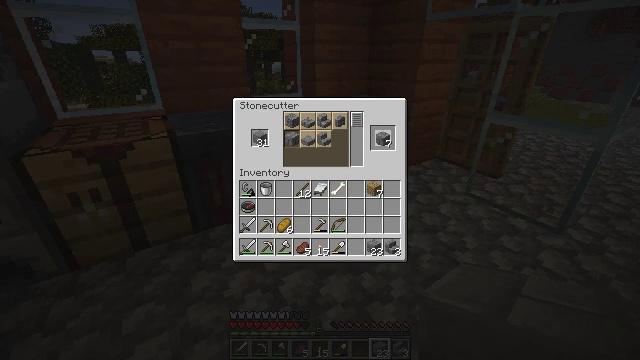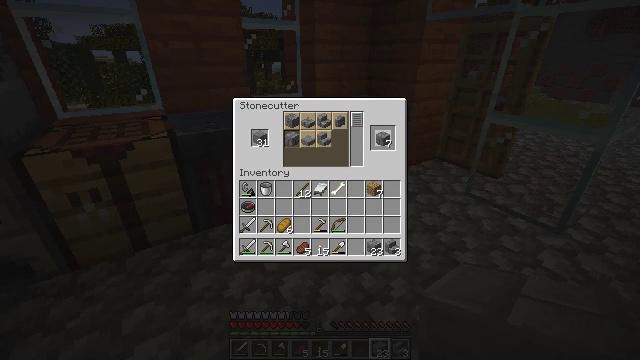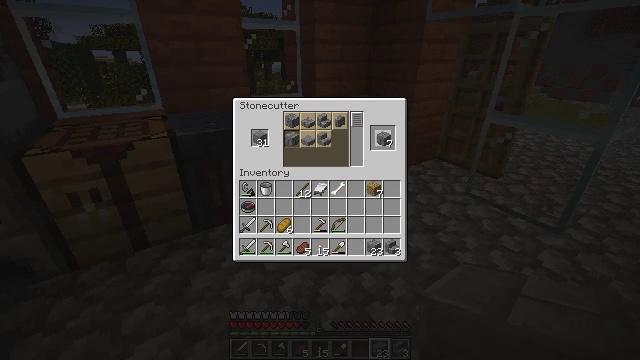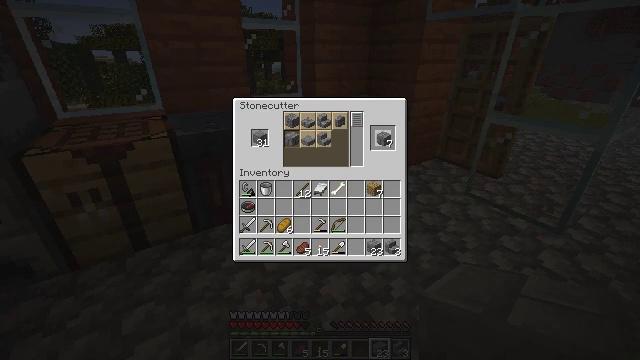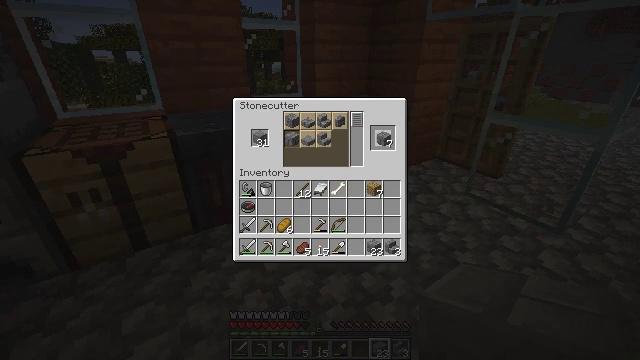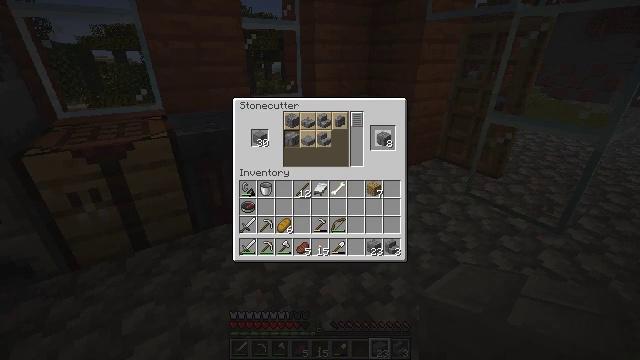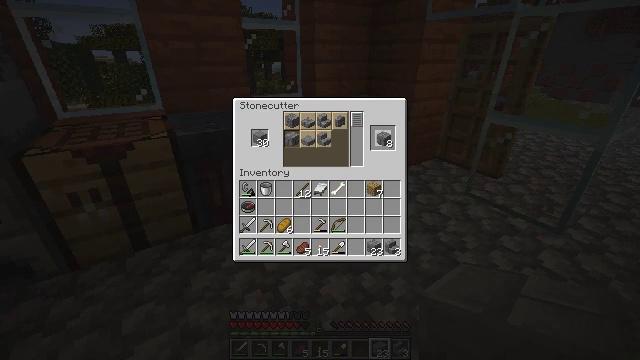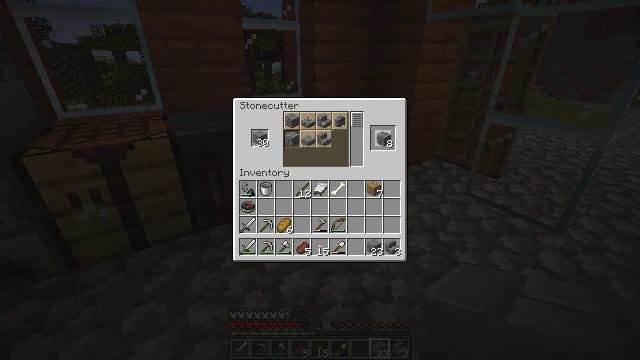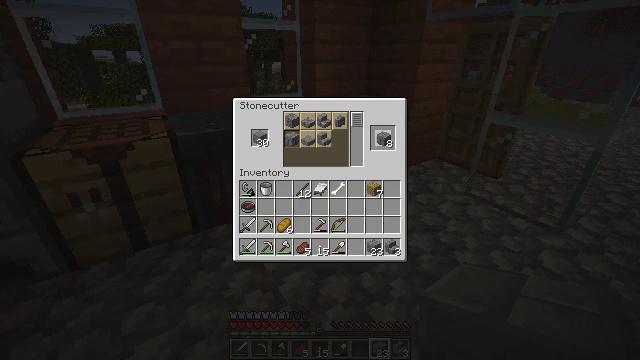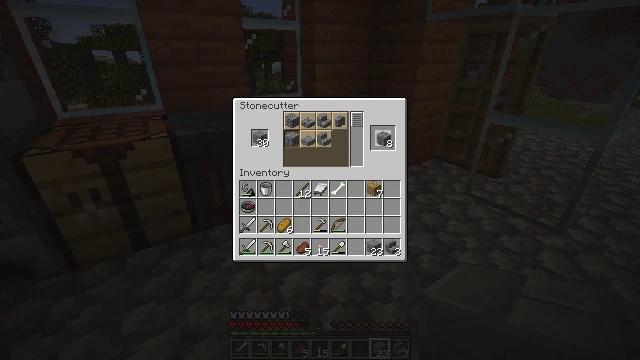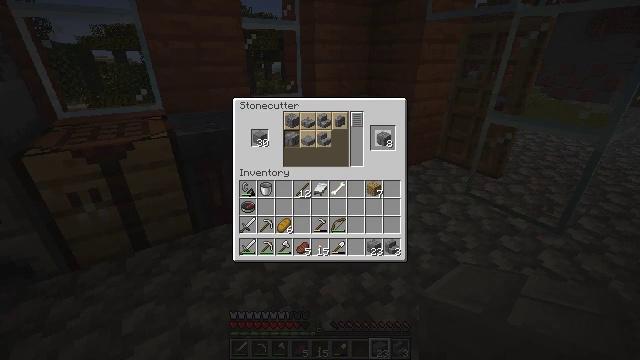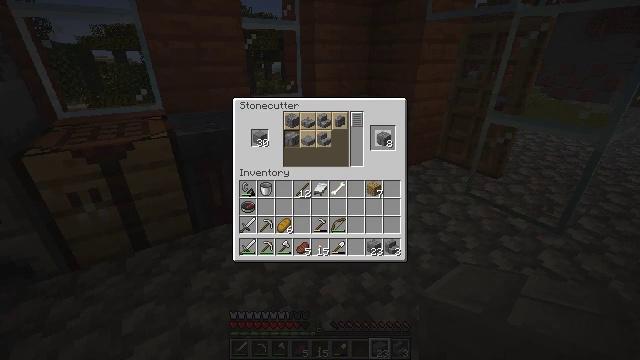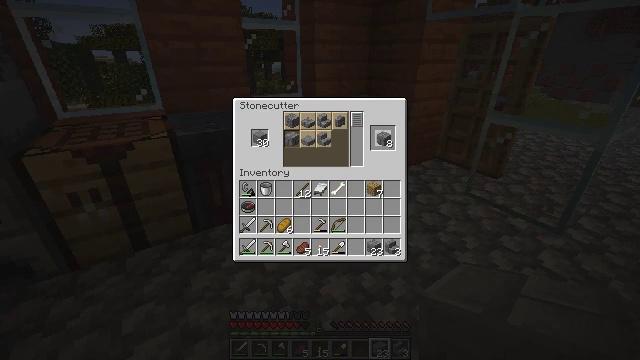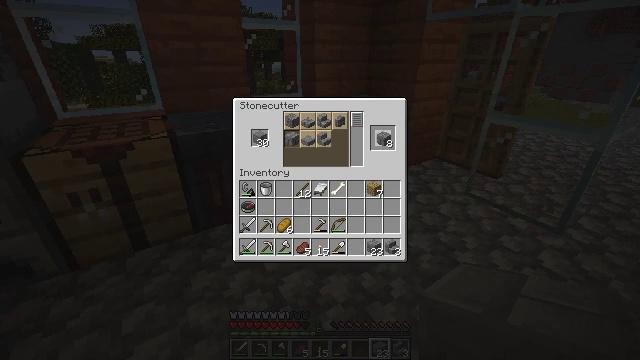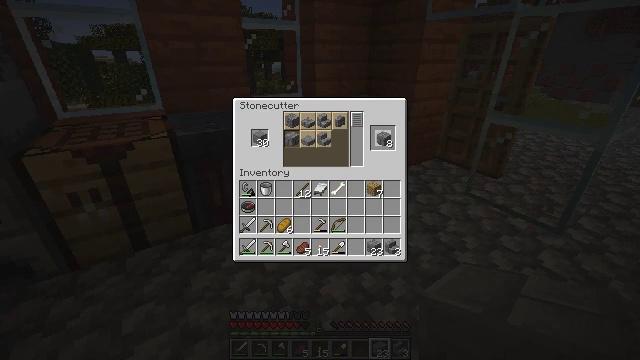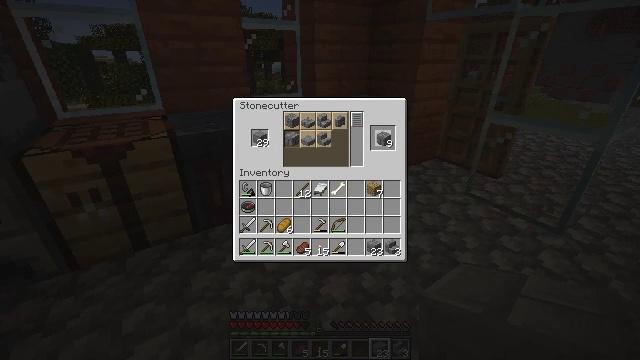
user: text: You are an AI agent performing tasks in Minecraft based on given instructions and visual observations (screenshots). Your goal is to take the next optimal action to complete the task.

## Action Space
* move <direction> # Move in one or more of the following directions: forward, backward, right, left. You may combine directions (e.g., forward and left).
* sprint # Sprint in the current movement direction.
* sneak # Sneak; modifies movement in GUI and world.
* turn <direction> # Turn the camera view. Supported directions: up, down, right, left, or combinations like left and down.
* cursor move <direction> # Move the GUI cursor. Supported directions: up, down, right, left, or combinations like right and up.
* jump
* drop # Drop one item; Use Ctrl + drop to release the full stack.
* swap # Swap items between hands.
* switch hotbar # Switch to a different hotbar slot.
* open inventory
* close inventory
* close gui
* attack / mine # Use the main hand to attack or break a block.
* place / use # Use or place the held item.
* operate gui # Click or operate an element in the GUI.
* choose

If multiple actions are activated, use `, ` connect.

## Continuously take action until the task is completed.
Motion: motion action
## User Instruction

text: Craft stone bricks with four stone blocks.
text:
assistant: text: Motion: attack / mine
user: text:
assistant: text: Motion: attack / mine
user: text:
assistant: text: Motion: attack / mine
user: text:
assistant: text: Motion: attack / mine
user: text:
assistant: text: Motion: no_op
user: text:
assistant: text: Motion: no_op
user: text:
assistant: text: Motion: no_op
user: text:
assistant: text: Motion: attack / mine
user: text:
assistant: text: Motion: attack / mine
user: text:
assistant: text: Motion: attack / mine
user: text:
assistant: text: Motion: attack / mine
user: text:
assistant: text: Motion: attack / mine
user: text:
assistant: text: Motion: attack / mine
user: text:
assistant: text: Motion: attack / mine
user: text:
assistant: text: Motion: no_op
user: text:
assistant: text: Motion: attack / mine
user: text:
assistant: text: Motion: attack / mine
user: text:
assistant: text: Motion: attack / mine
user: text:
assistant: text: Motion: attack / mine
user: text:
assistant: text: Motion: attack / mine
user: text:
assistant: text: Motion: attack / mine
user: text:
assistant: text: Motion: attack / mine
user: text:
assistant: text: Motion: attack / mine
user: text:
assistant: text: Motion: attack / mine
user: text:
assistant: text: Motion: attack / mine
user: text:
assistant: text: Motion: attack / mine
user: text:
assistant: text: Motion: attack / mine
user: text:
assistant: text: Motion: attack / mine
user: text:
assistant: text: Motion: attack / mine
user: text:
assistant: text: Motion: attack / mine